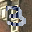
Label: 3